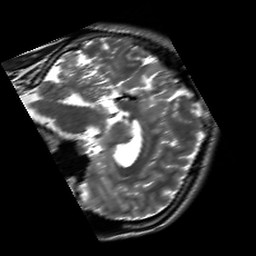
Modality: T2w
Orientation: sagittal
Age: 20
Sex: male
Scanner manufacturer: siemens
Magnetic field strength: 3 T
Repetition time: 7 s
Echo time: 0.09 s